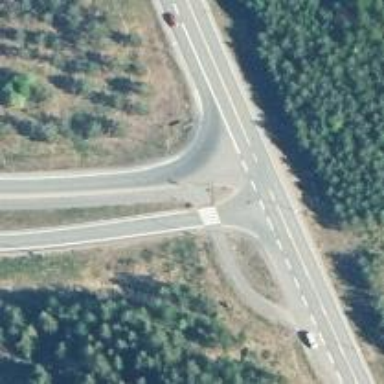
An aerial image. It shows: Secondary road with asphalt surface.